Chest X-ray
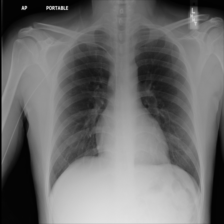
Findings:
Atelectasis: negative
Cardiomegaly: negative
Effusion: negative
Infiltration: negative
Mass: negative
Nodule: negative
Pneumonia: negative
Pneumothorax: negative
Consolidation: negative
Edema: negative
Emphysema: negative
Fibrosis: negative
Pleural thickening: negative
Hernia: negative